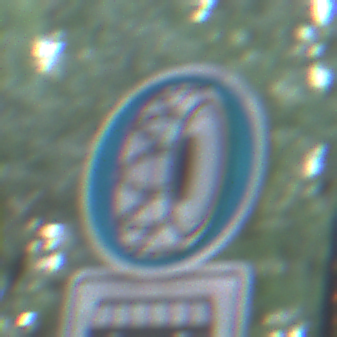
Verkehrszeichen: SchneekettenVorgeschrieben
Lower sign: HinweisDurchSinnbild13
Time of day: SunriseSunset
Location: Outdoor (Nature)
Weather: NotSpecified
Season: Autumn
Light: Natural